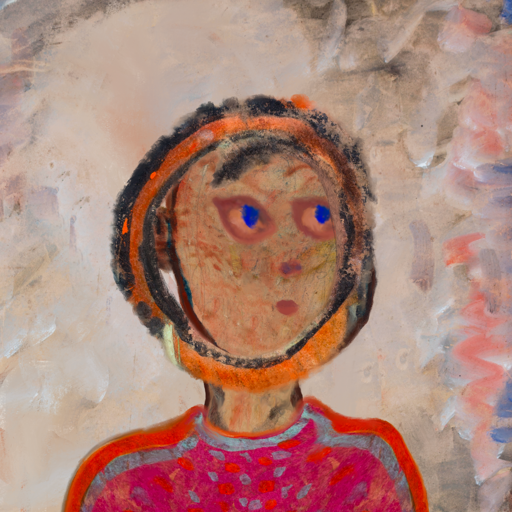
Background: Roy_Bahadur, Head And Neck Side: Orphan, Face Side: Mother_And_Son_Mother, Bust: Sisters, Hair Side: Childish, Head Accessory: Blank, Second Necklace: Blank, Necklace: Blank, Baby: Blank